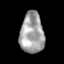
Tissue: skin
Cell type: Endothelial cells
Senescence score: 0.7725
Nuclear area (px): 949
Mean DAPI intensity: 163.288